Question: I'm trying to add users programmatically to 'AD lDS' instance. Here's how I add a user:
'''
string ldap = "LDAP://xxxx";
var root = new DirectoryEntry(ldap);
var cn = "CN=" + "Joe" + "Blow";
var u = root.Children.Add(cn, "user");
//u.Properties["sAMAccountName"].Value = "jblow";
u.Properties["employeeID"].Value = "654321";
u.Properties["sn"].Value = "Blow";
u.Properties["givenName"].Value = "Joe";
u.Properties["comment"].Value = "a note for you";
u.Properties["homePhone"].Value = "55555555";
u.CommitChanges();
'''
If I execute this code it will successfully add the user 'Joe Blow'. However, if I try to add username 'sAMAccountName' I get an error:
> The specified directory service attribute or value does not exist.System.Exception {System.DirectoryServices.DirectoryServicesCOMException}
Using 'ADSI Edit' I looked at the properties of the object and I DO NOT see 'sAMAccountName' listed there!

How can I add username to 'AD LDS' instance?
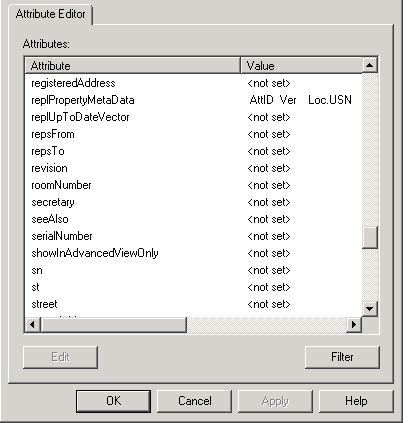
Answer: This should provide additional information: <URL>
We typically keep the sAMAccountName and userPrincipalName UPN in sync but that can vary depending on your situation/organization.
You can try this:
'u.Properties["sAMAccountName"].Add("jblow");'
'u.Properties["userPrincipalName"].Add("jblow"+ "@" + yourDomain );'